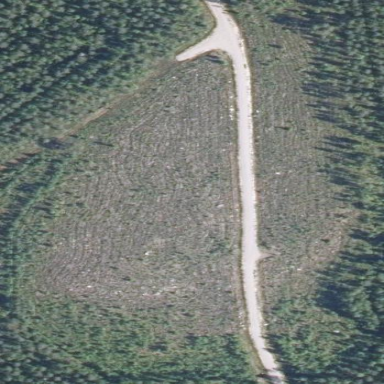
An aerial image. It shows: Clearcut area with scrub vegetation.